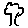
Label: tree